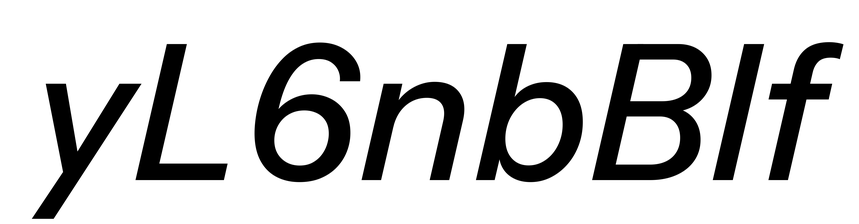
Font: InstrumentSans-Italic_Medium_Italic